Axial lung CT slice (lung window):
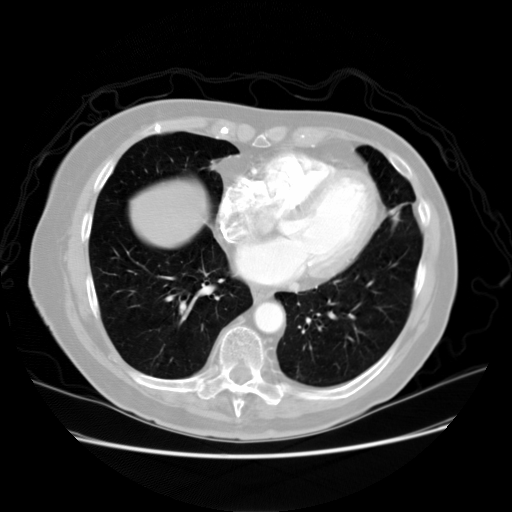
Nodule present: no